Question: I'm using the <URL> to get a single post using 'showStatus', just like this:
'''
<?php
ini_set('display_errors', 1);
error_reporting(E_ALL);
include '../scripts/identica.lib.php';
include '../misc.php';
// your identi.ca username and password
$username = $_GET['u'];
$password = $_GET['p'];
$userid = $_GET['uid'];
$postid = $_GET['pid'];
// initialize the identi.ca class
$identica = new Identica($username, $password, "Terrarium");
// fetch the timeline in xml format
$xml = $identica->showStatus("xml", $postid);
$identica_status = new SimpleXMLElement($xml);
$status = $identica_status->status;
$user = $status->user;
echo '<div id="singleStatus">' . $status->text . "</div><br />";
echo '<div class="single_posted_at">' . $status->created_at . " via " . $status->source . '</div>';
echo '<img src="' . $user->profile_image_url . '" class="identica_image">';
echo '<a href="http://identi.ca/' . $user->screen_name . '" class="nameURL">' . $user->name . '</a>: ';
?>
'''
But when I try to run the code everything I got is this:

What I'm doing wrong? An example of the XML result: <URL>
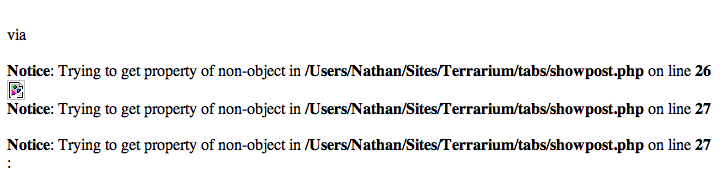
Answer: status is the root element of the XML, so it hasn't a getter in a SimpleXMLElement object.
Below your code revisited to work:
'''
//$identica_status = new SimpleXMLElement($xml);
//$status = $identica_status->status;
$status = new SimpleXMLElement($xml);
$user = $status->user;
'''